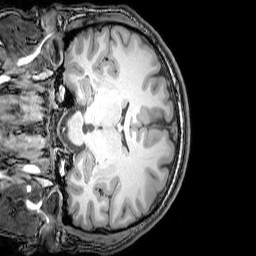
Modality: T1w
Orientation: coronal
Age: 23
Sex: male
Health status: healthy
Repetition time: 0.081 s
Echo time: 0.037 s